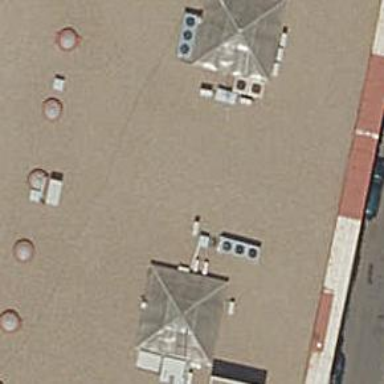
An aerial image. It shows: Car repair shop.